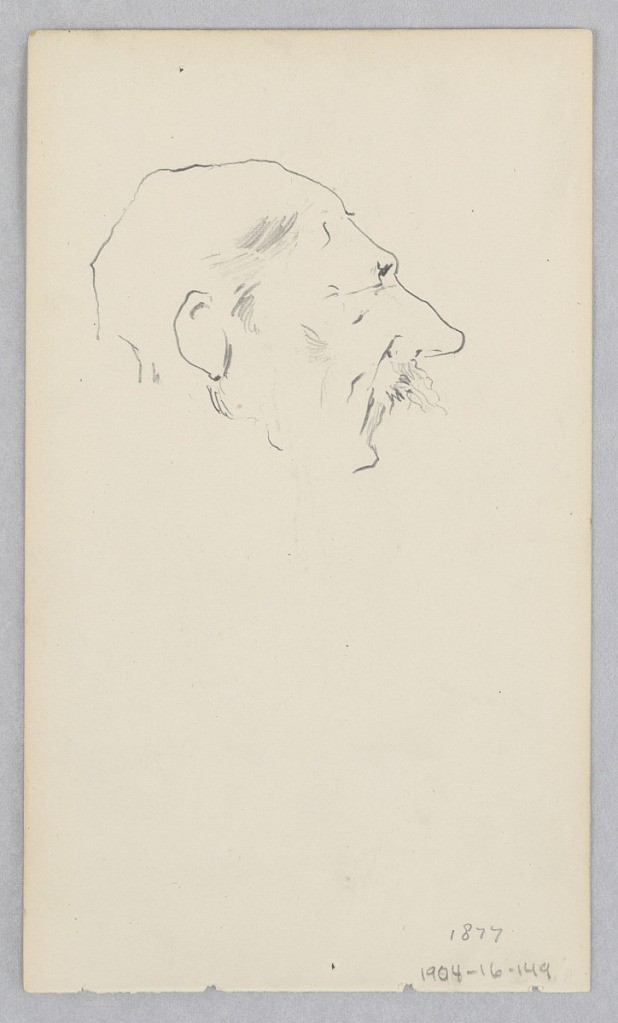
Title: Man
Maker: Robert Frederick Blum, American, 1857–1903
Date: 1877
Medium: Graphite on wove paper
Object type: Drawing
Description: Recto: Profile sketch of a male figure; Verso, Sketch of a young male figure seated on a bench.